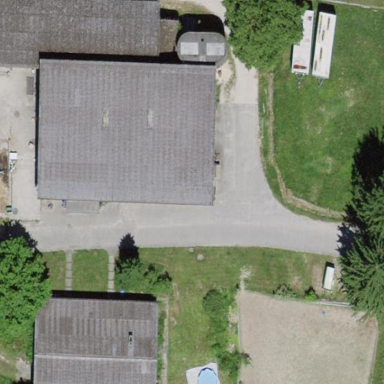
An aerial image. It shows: Farmyard area.